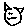
Label: cat